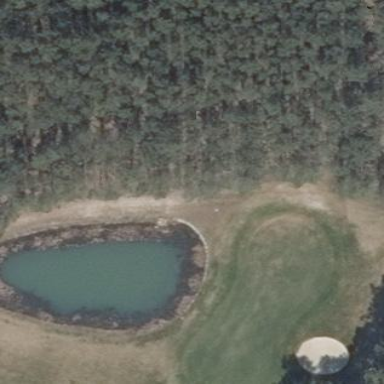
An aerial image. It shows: Golf green.